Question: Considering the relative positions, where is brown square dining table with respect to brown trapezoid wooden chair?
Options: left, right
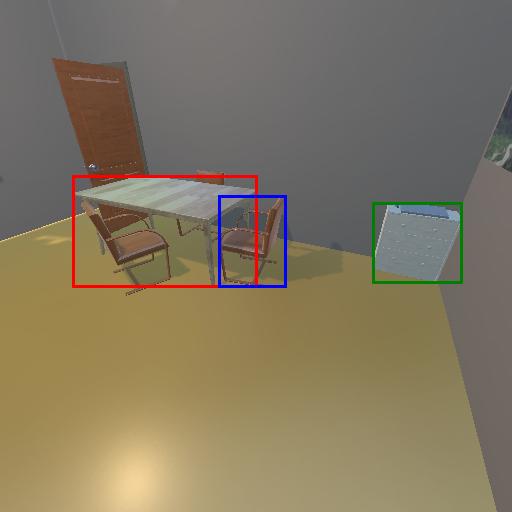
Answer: left